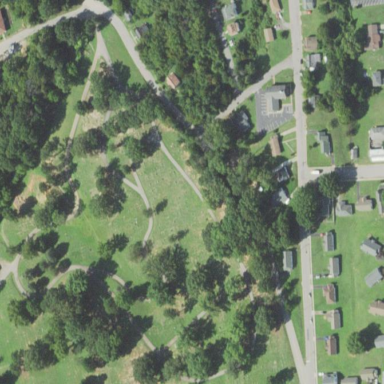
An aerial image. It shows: Cemetery.